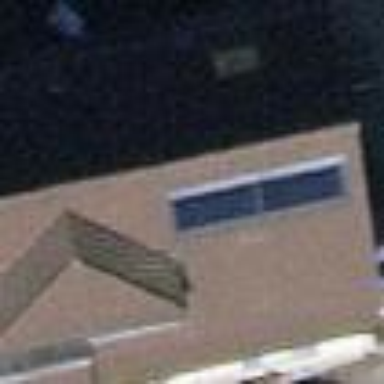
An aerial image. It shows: Gabled roof house.